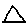
Label: triangle